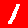
Digit: 1